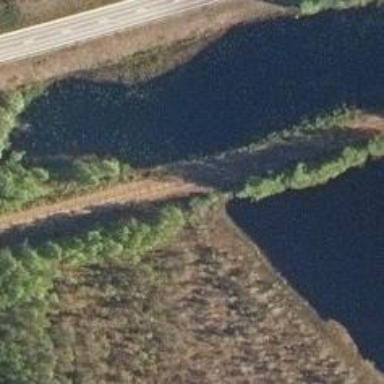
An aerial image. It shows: There is embankment in the scene.